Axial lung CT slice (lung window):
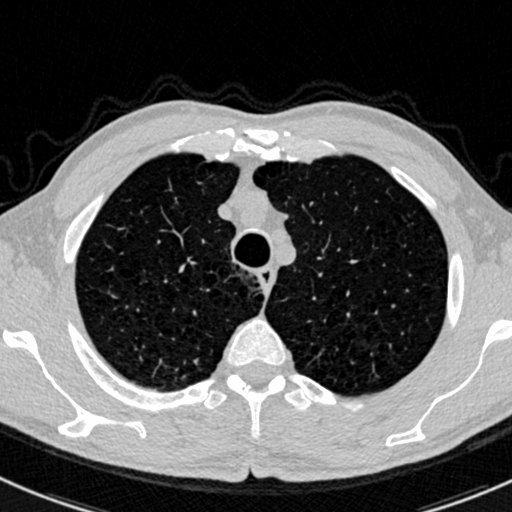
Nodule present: no